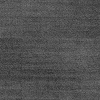
Atmospheric dust classification: dusty